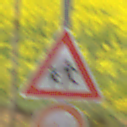
Verkehrszeichen: KinderRechts
Zusatzzeichen unten: VerbotUeberholenEinspurigeFahrzeuge
Umgebung: Outdoor, RoadRail
Tageszeit: MorningAfternoon
Wetter: Clear
Licht: Natural
Jahreszeit: NotSpecified
Kontrast: HighContrast